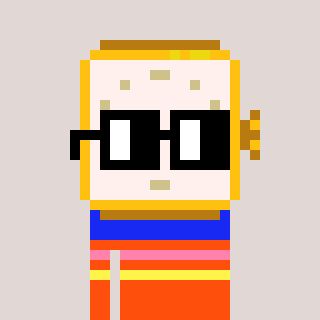
a pixel art character with square black glasses, a watch-shaped head and a orange-colored body on a warm background